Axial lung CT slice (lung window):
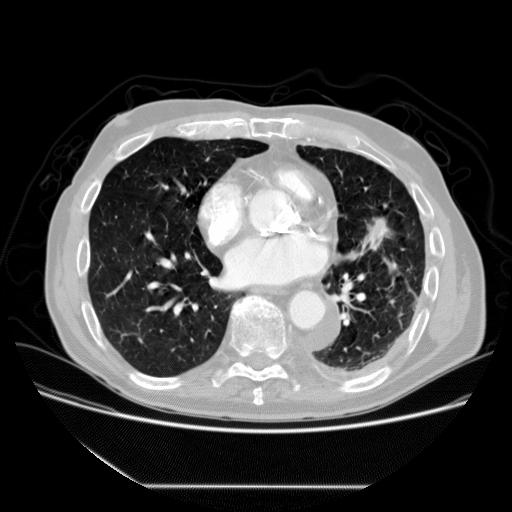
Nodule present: no